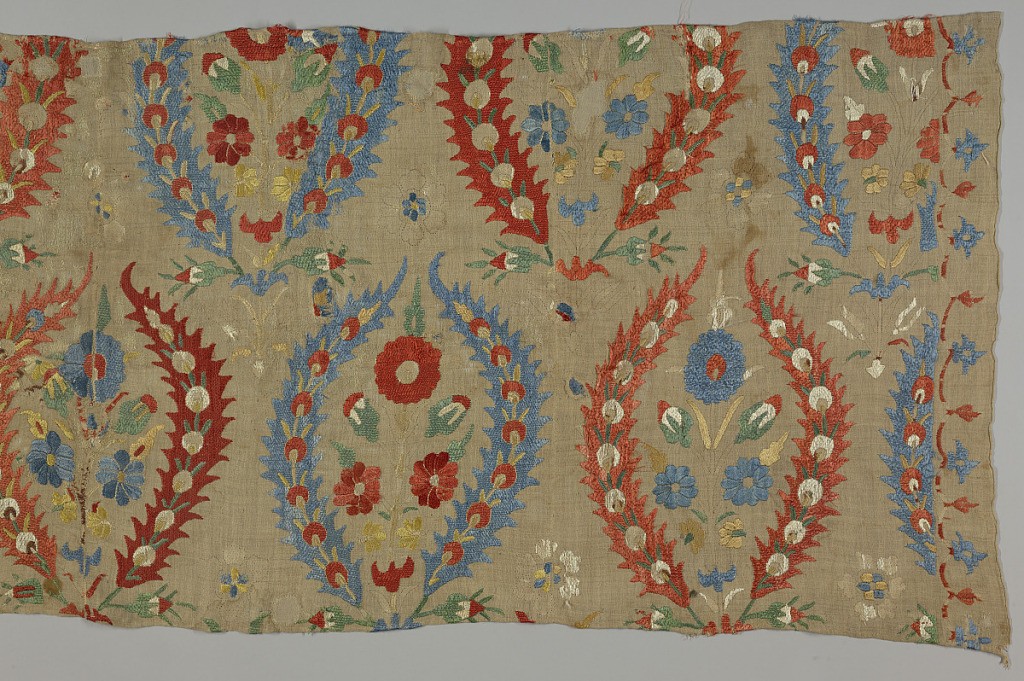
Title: Panel
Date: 18th–19th century
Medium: silk embroidery on linen foundation Technique: embroidered in satin, stem and couching stitches on plain weave
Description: Oblong panel, possibly part of a bed cover, of dark cream linen sheer plain weave embroidered in polychrome silks in red, blue, yellow, white and green, with red and blue predominating. Design consists of one element, a wreath, formed of a long serrated leaf at eath side, open at the top, framing a floral spray.